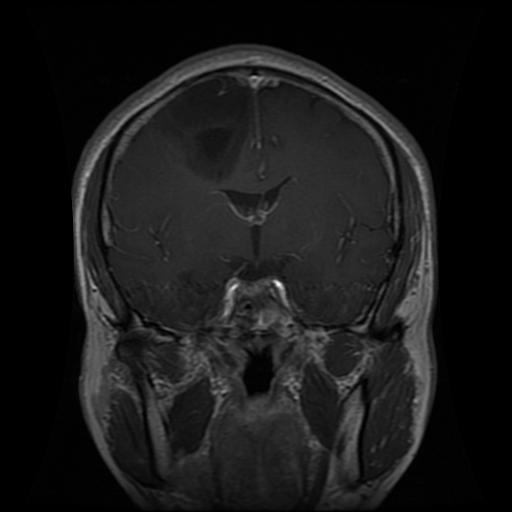
Label: glioma